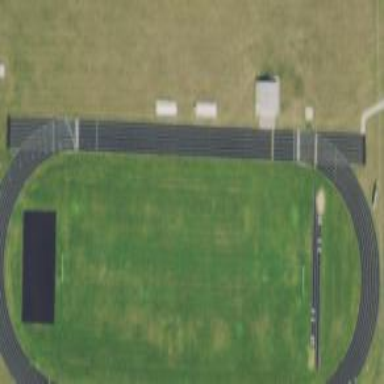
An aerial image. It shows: American football pitch.